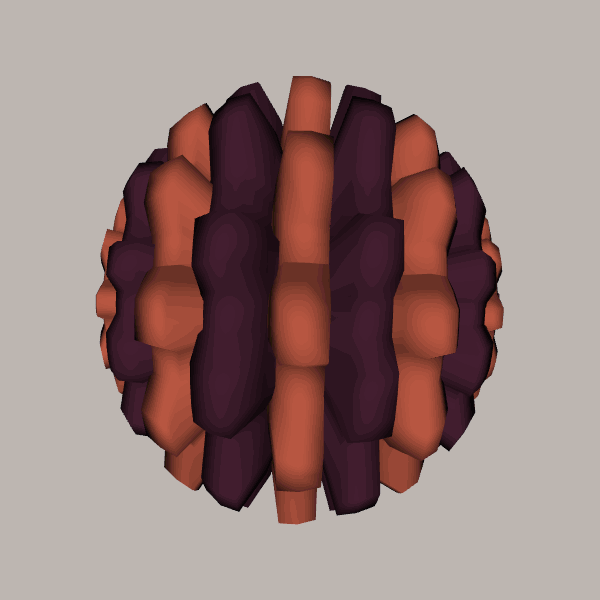
Background: light